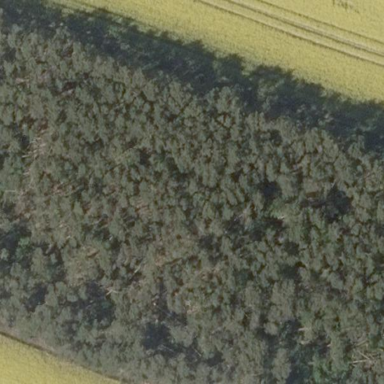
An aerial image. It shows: Forest area.